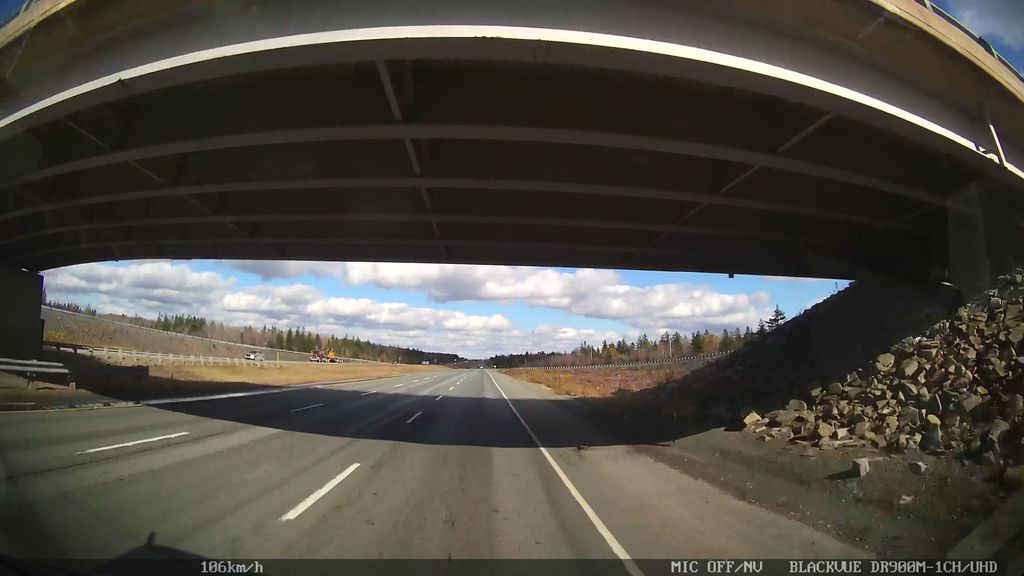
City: halifax